Question: I am trying to read a csv file line by line and save its content in an array. I then parse the array using foreach to print each line.
However, when i try to send the variable(which according to me should be a string) to the deleteInstance method it prints as an array and not plain string.
I have issue sending this to Softlayer API since it throw me an error saying string expected but array given ? I am not sure what is wrong
a.csv
'''
<PHONE>
<PHONE>
<PHONE>
'''
php
'''
<?PHP
require_once dirname(__FILE__) . '/SoftLayer/SoapClient.class.php';
function readCSV($csvFile){
$file_handle = fopen($csvFile, 'r');
while (!feof($file_handle) ) {
$line_of_text[] = fgetcsv($file_handle, 1024);
}
fclose($file_handle);
return $line_of_text;
}
// Set path to CSV file
$csvFile = 'a.csv';
$csv = readCSV($csvFile);
foreach ($csv as $value) {
var_dump($value);
print_r($value);
deleteInstance($value);
}
function deleteInstance($ccid){
$apiUsername = 'xxxxx';
$apiKey = 'xxxxxxxxxxxxxxxxxxxxxxxxxxxxxxxxx';
$cancelRightNow = true; //or false if you want to wait till the billing cycle ends
$cloudComputingInstanceId = $ccid;
print_r($cloudComputingInstanceId);
var_dump($cloudComputingInstanceId);
$client = SoftLayer_SoapClient::getClient('SoftLayer_Virtual_Guest', $cloudComputingInstanceId, $apiUsername, $apiKey);
$objectMask = new SoftLayer_ObjectMask();
$objectMask->billingItem;
$client->setObjectMask($objectMask);
$cci = $client->getObject();
$client = SoftLayer_SoapClient::getClient('SoftLayer_Billing_Item', $cci->billingItem->id, $apiUsername, $apiKey);
$billingItem = $client->getObject();
if ($billingItem != null) {
if ($cancelRightNow) {
$client->cancelService();
} else {
$client->cancelServiceOnAnniversaryDate();
}
}
}
?>
'''

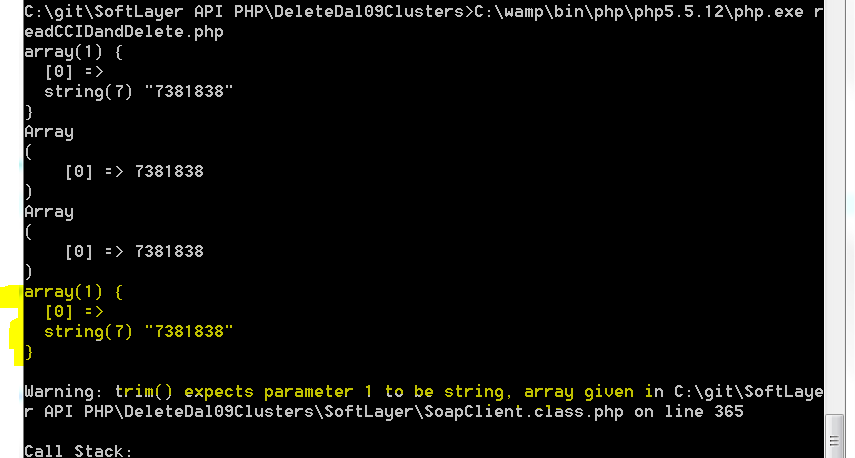
Answer: The problem is your argument to 'deleteInstance' is an array... It looks like this:
'''
$csv = Array(
0 => Array(0 => '<PHONE>'),
1 => Array (0 => '<PHONE>'),
2 => Array(0 => '<PHONE>')
)
'''
This is because you are parsing it as CSV which splits each line into an array based on a delimiter. This is not what you want. Instead use 'file' to read each line into an array:
'''
function readCSV($csvFile){
return file($csvFile);
}
$csv = readCSV('a.csv');
foreach ($csv as $value) {
// your value is now the line of the file like '<PHONE>'
deleteInstance($value);
}
'''